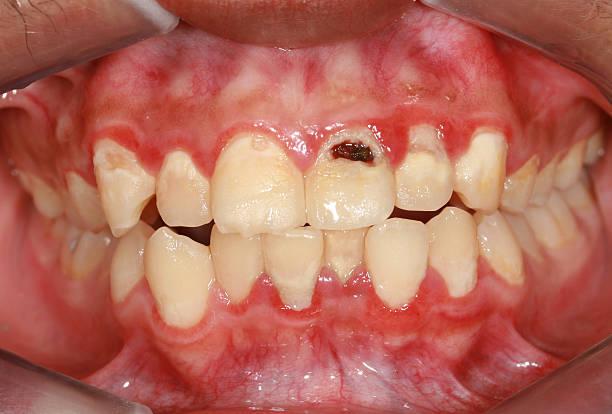
Condition: Gingivitis